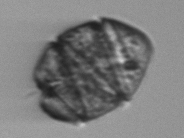
Label: Margalefidinium